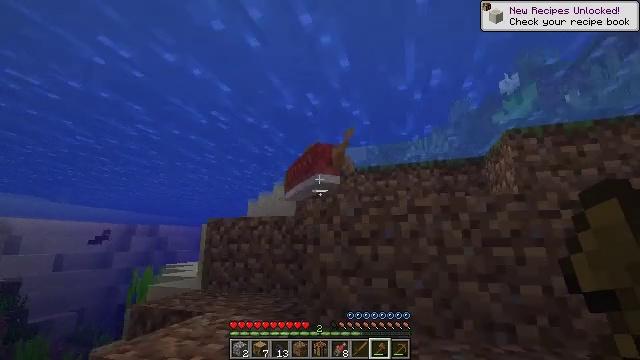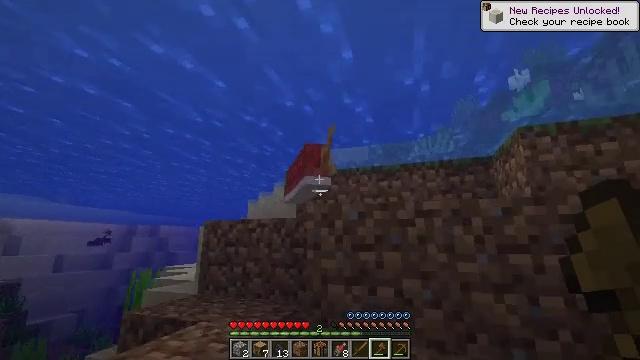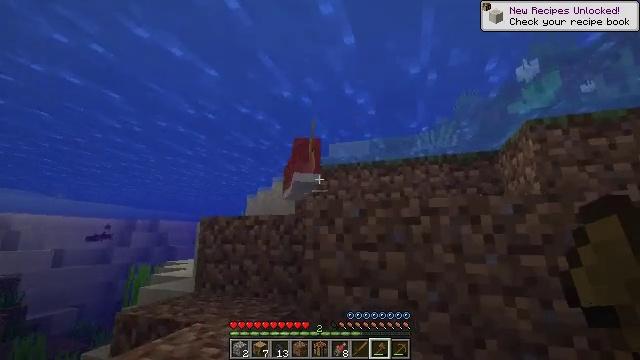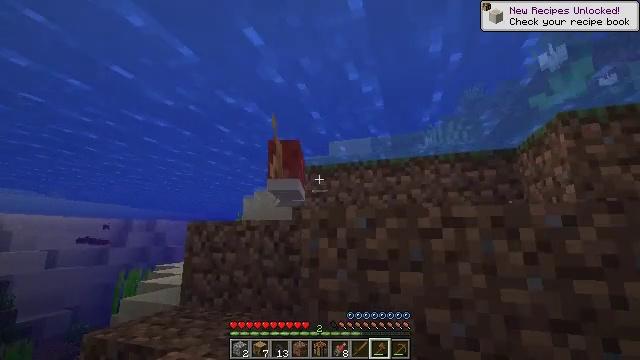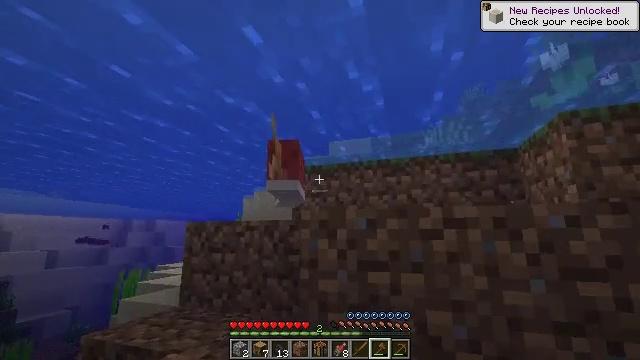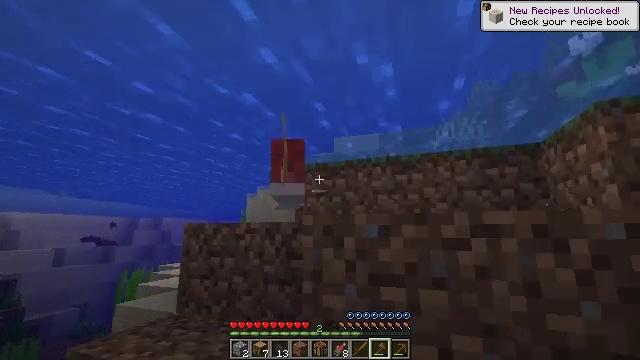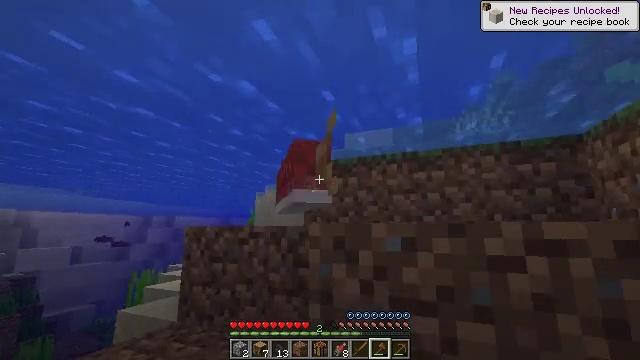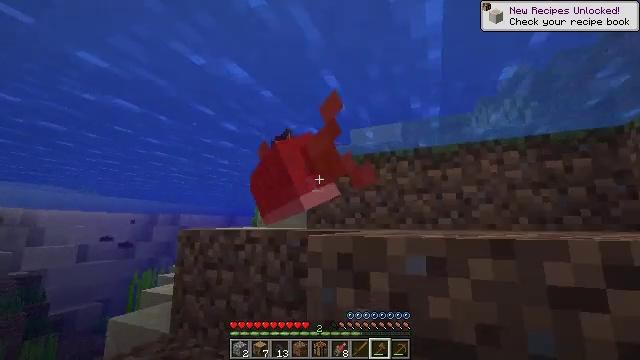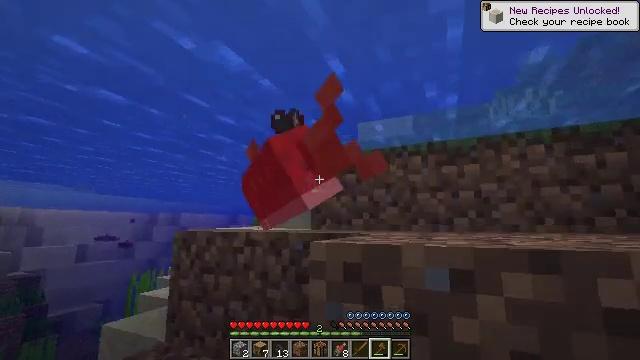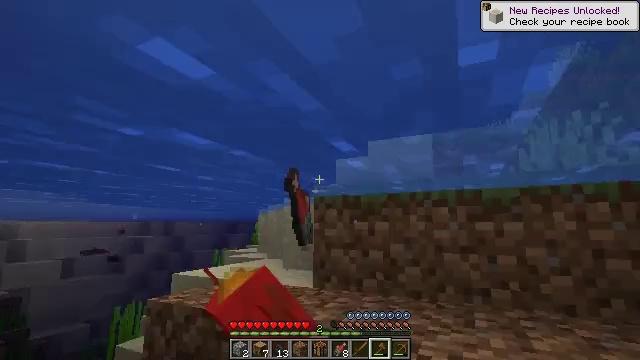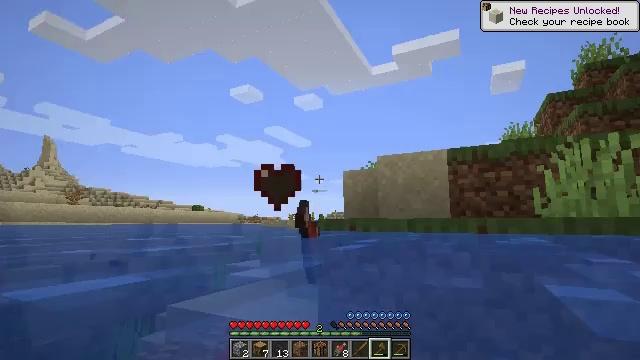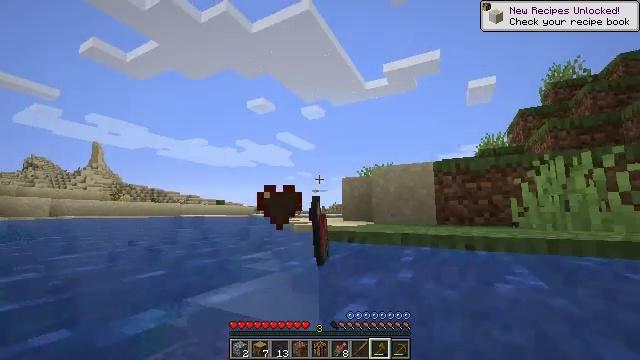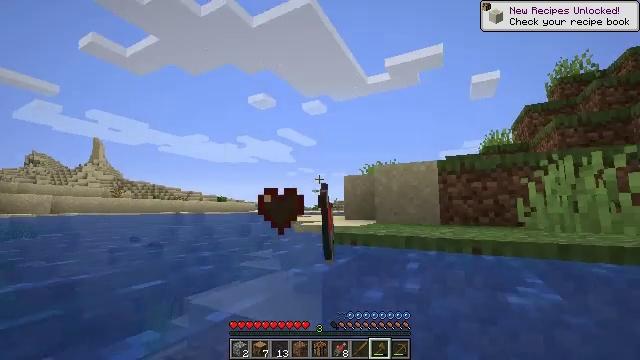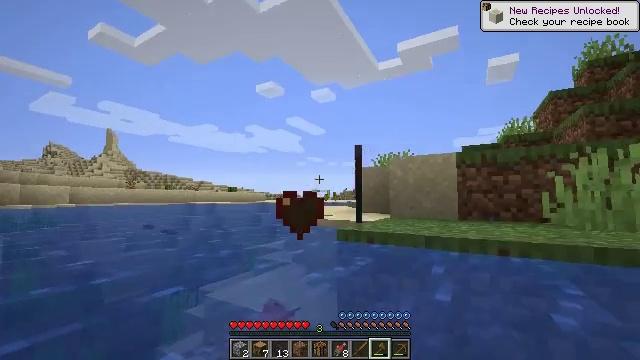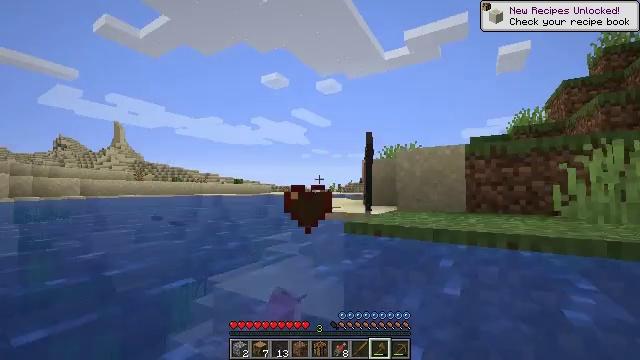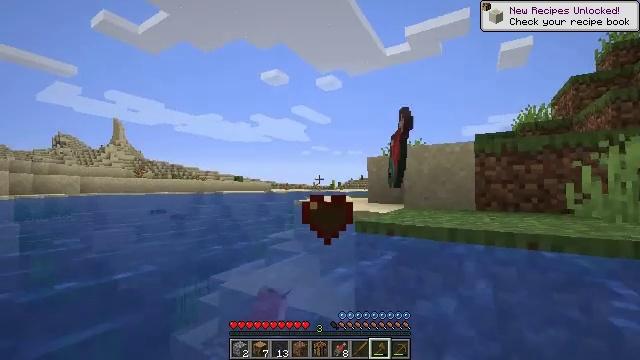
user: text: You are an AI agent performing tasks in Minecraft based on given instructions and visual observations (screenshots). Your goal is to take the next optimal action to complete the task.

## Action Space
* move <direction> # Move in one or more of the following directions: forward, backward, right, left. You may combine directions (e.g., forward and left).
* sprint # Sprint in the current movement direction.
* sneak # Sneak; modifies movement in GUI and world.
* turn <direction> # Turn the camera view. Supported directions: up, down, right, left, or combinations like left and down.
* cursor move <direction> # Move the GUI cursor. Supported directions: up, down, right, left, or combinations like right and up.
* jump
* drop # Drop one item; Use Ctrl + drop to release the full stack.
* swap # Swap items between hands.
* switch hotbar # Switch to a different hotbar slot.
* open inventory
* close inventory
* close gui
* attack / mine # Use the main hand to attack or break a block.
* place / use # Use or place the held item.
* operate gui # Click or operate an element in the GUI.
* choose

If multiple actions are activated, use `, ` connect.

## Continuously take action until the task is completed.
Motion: motion action
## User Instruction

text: Hunt fish.
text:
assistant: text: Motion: move forward
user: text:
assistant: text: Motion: move forward, turn down, attack / mine
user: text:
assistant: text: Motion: move forward, attack / mine
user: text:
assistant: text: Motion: move forward, attack / mine
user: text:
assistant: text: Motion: move forward, turn left
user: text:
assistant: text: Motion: move forward, turn left
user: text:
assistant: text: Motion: move forward, turn left
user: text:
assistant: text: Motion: move forward, turn left
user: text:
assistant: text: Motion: move forward, turn left
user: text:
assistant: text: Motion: move forward, turn left
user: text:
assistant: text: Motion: move forward
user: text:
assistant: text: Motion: move forward
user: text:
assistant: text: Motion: move forward and move left, turn left and down
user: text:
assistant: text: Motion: move forward and move left, turn left and down
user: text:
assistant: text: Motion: move forward and move left
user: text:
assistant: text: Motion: move forward and move left
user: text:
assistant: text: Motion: move forward and move left, turn down
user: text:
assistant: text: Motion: move forward, turn right and down
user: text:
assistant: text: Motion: move forward, turn down
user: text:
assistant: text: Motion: move forward
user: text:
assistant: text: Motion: move forward, turn right
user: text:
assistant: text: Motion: move forward, turn right and down
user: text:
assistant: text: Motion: move forward, turn right and down
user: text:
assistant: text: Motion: move forward, turn right and down
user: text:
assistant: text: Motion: move forward
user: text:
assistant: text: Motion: move forward
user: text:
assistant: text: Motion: move forward
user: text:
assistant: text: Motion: move forward, turn down
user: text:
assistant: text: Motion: move forward, turn right and down
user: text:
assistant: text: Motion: move forward, turn right and down